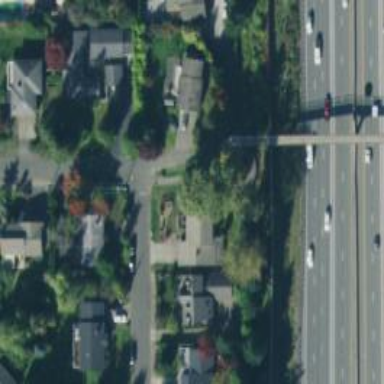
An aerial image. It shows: Bridge over cycleway.